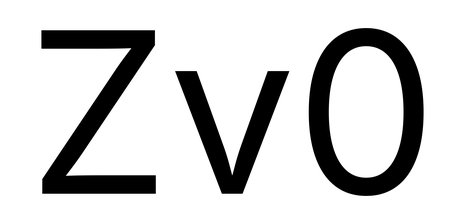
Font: Inter_Regular